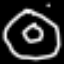
Label: donut